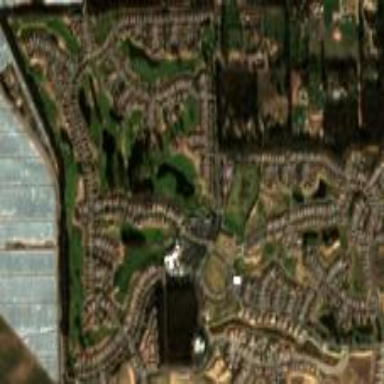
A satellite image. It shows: Golf course surrounded by greenery.